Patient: sex F, age 68
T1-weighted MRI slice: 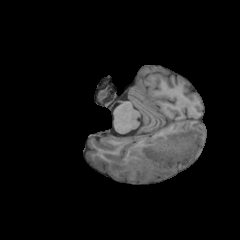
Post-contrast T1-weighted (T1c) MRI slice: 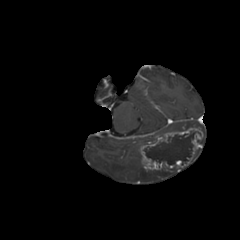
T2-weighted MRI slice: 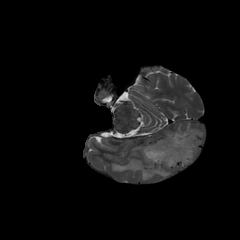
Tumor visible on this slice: yes
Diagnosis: Glioblastoma, IDH-wildtype
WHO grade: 4